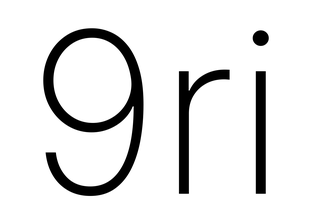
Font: Inter_ExtraLight